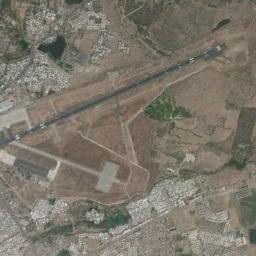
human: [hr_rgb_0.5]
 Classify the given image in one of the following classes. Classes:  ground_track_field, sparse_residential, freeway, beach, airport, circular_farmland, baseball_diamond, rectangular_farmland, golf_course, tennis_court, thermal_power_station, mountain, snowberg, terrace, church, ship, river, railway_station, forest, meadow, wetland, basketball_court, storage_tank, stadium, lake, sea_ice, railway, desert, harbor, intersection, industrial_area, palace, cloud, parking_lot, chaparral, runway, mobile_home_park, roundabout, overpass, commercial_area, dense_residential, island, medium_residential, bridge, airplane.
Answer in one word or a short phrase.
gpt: airport